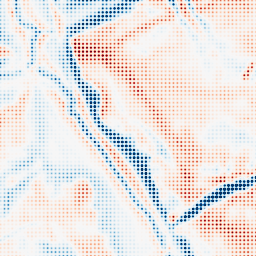
Category: multiscale
Decomposition family: dog_multiscale
Decomposition parameters: sigma_ratio: 1.6
n_scales: 3
base_sigma: 2
Upsampling method: sinc_hamming
Upsampling parameters: scale: 8
kernel_size: 4
Upsampling scale: 8